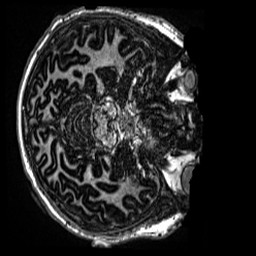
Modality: MP2RAGE
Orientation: axial
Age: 13
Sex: male
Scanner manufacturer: siemens
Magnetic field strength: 3 T
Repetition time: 4 s
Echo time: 0.00299 s